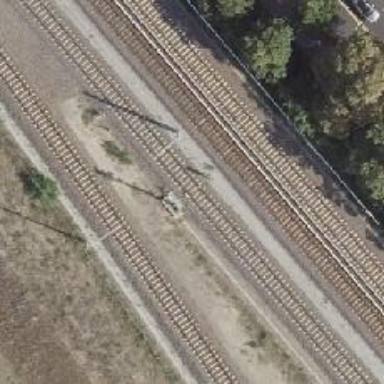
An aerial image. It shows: Railway signal.